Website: slack
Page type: billing-address
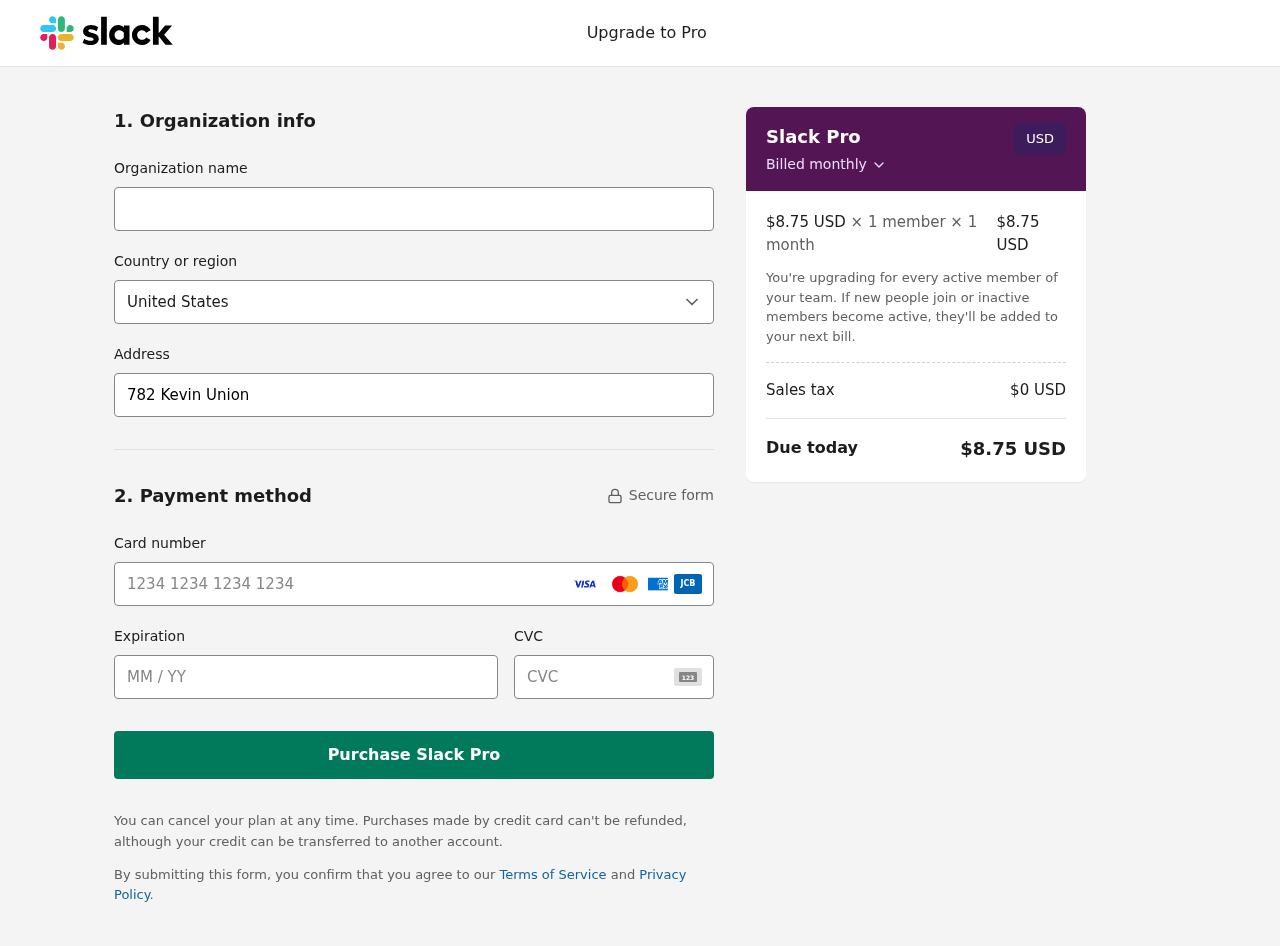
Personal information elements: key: PII_CARD_CVV
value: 9181
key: PII_CARD_EXPIRY
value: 08/27
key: PII_CARD_NUMBER
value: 3434 2009 5988 255
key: PII_COUNTRY
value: United States
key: PII_STREET
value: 782 Kevin Union Suite 851
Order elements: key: ORDER_PRICE_PER_MEMBER
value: $8.75 USD
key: ORDER_MEMBER_COUNT
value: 1
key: ORDER_MONTH_COUNT
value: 1
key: ORDER_SUBTOTAL
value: $8.75 USD
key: ORDER_TAX
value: $0
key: ORDER_TOTAL
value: $8.75 USD